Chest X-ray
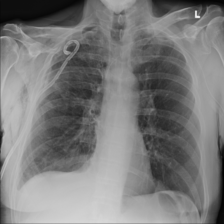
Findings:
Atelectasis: positive
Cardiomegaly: negative
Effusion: negative
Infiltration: negative
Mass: negative
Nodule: negative
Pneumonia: negative
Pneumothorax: positive
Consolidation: negative
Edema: negative
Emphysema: negative
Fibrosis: negative
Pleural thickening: negative
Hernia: negative